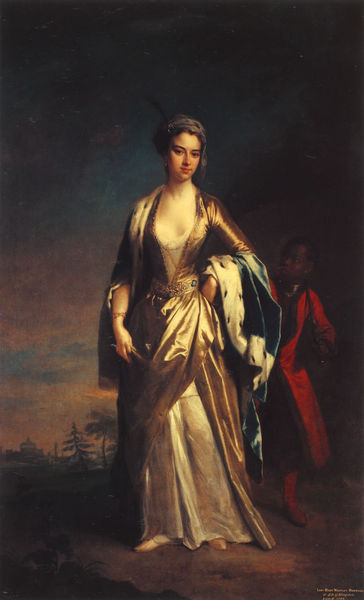
Titel: Lady Mary Wortley Montagu
Künstler: Jonathan Richardson
Institution: The Earl of Harrowby
Schlagwörter: dunkel, gemälde, himmel, mann, weiß, bäume, landschaft, frau, kleid, orange, schwarz, dame, gürtel, rot, diener, hermelin, öl, gold, mantel, stehend, kind, seide, goldfarben, sonnenuntergang, figuren, weib, edel, junge, neger, außen, knabe, stiefel, nadelbaum, schwarzer, sklave, moor, mohr, adelig, königin, royal, rote lippen, bäumr, samtkleid, rote stiefel, koter mantel, wekind